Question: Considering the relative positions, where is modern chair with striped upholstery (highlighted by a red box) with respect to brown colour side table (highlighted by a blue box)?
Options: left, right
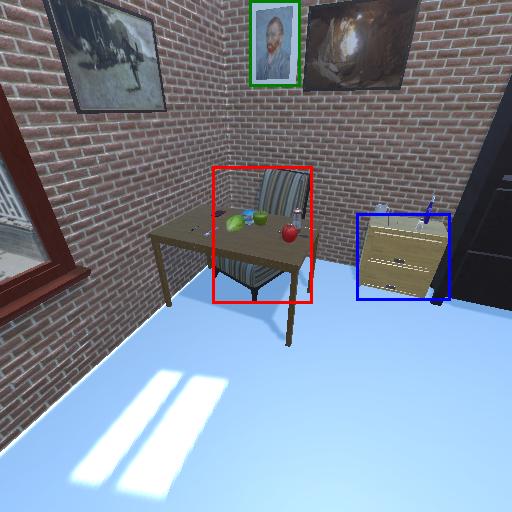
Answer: left